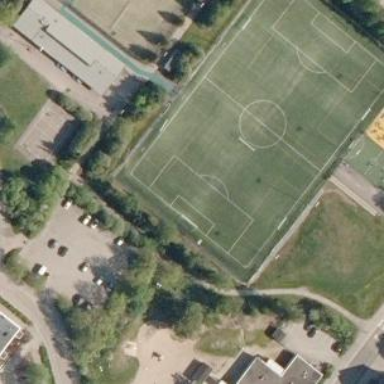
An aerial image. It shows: Artificial turf pitch designated for leisure land. This multipurpose area is suitable for soccer and ice skating.